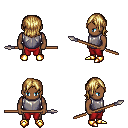
a pixel art fantasy rpg character, male body template, human, dark skin, steel chest armor, red pants, blonde long bangs hairstyle, gold boots, spear, four views (front, back, left, right), 2x2 character sprite sheet, small pixel art, hard edges, no anti-aliasing